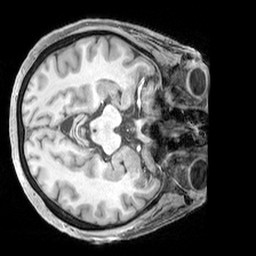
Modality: T1w
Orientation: axial
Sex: female
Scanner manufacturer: siemens
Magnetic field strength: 3 T
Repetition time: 2.3 s
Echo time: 0.00226 s